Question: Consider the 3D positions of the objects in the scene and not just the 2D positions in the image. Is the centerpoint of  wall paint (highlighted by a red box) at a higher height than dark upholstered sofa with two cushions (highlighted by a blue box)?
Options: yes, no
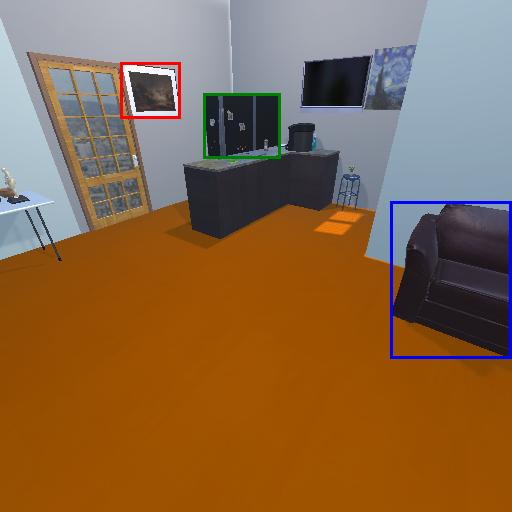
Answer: yes